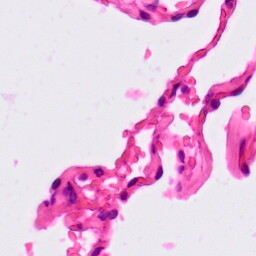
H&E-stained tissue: Lung